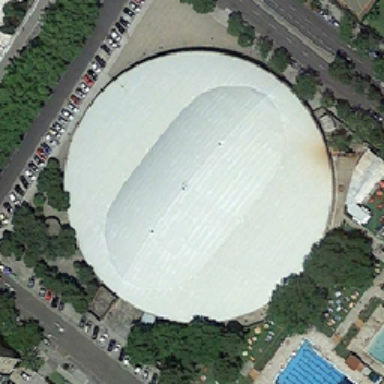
In the square block there is a round white building with a row of cars parked on the side of the road .